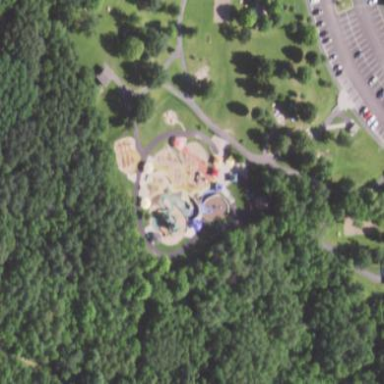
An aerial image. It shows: Playground area for leisure activities on the land.